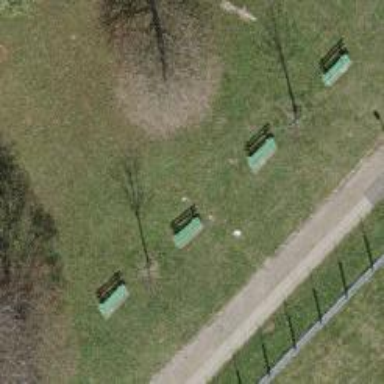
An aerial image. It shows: Bench for seating.